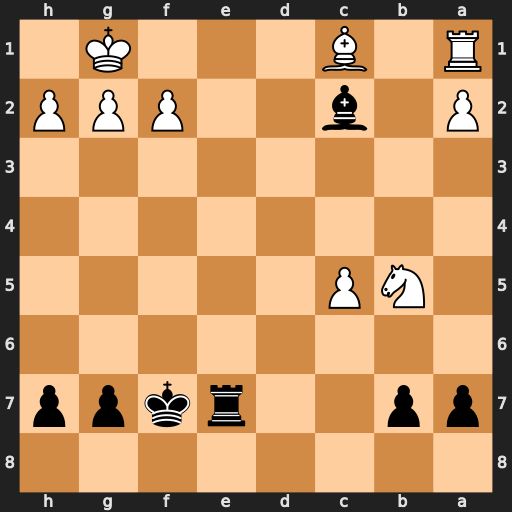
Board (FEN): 8/pp2rkpp/8/1NP5/8/8/P1b2PPP/R1B3K1
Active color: b
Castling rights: -
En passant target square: -
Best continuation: Re1#